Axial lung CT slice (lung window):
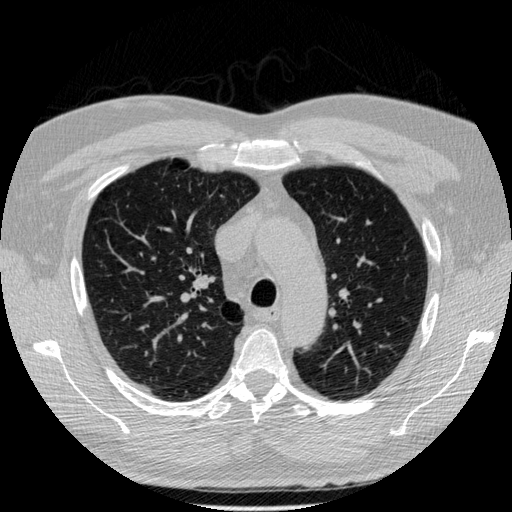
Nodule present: no